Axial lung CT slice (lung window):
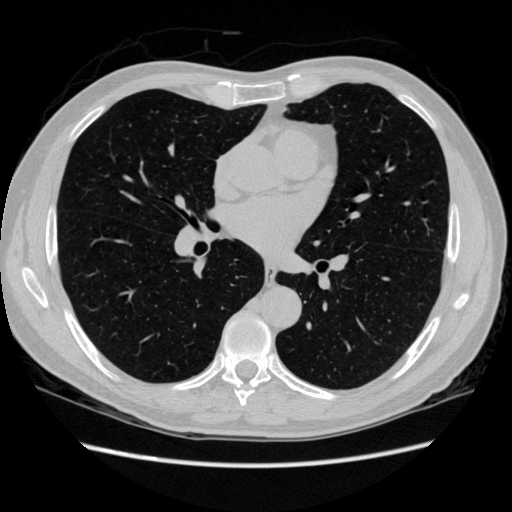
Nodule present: no